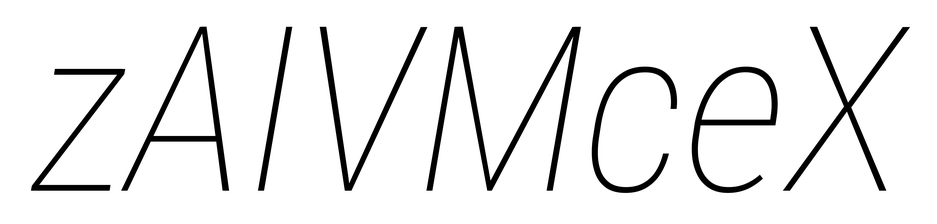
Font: Roboto-Italic_Condensed_Thin_Italic